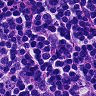
Metastatic tissue present: no